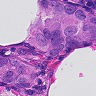
Metastatic tissue present: yes